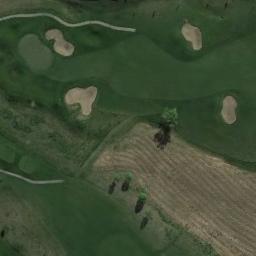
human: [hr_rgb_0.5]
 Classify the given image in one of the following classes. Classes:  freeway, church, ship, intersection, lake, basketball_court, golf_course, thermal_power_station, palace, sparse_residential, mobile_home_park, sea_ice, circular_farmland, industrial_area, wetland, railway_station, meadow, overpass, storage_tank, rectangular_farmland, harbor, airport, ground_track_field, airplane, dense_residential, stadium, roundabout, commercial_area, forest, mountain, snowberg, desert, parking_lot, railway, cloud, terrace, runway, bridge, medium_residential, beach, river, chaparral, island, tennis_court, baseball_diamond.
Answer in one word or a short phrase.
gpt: golf_course